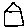
Label: house